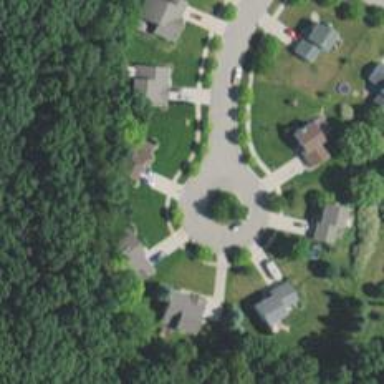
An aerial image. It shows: Driveway.